Question: I'm having trouble with the layout of my navigation bar. I was hoping to have an icon with text underneath it all centered in the button. Currently when the icon is drawn in it pushes the text off the page. The only way to get it back is by using android:drawablePadding="" (from <URL> using a negative value but it looks like this:

My xml looks like this:
'''
<LinearLayout android:id="@+id/navbar"
android:layout_alignParentBottom="true" android:gravity="center"
android:layout_width="fill_parent" android:background="#001"
android:layout_height="60dip" android:layout_weight="1"
android:orientation="horizontal">
<Button android:layout_height="fill_parent" android:id="@+id/navhomebtn" android:enabled="false"
android:textColor="#FFF" android:background="@drawable/navbuttonselected" android:drawableTop="@drawable/homeicon"
android:drawablePadding="-40dip"
android:text="Home" android:layout_weight=".25" android:layout_width="0dip" />
<Button android:layout_height="fill_parent" android:id="@+id/navsearchbtn"
android:textColor="#FFF" android:background="@drawable/navbuttons"
android:text="Search" android:layout_weight=".25"
android:layout_width="0dip" />
<Button android:layout_height="fill_parent" android:id="@+id/navfavbtn"
android:textColor="#FFF" android:background="@drawable/navbuttons"
android:text="Favorites" android:layout_weight=".25"
android:layout_width="0dip" />
<Button android:layout_height="fill_parent" android:id="@+id/navlistbtn"
android:textColor="#FFF" android:background="@drawable/navbuttons"
android:text="Loans" android:layout_weight=".25"
android:layout_width="0dip" />
</LinearLayout>
'''
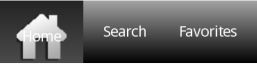
Answer: The way your buttons look you might as well use a relativelayout containing a textview and an imageview. Then set the relativelayouts clickable attribute to true and the background attribute to your navbuttons drawable.
Another way is to use the drawableLeft/Right/Top/Bottom attributes like this:
'''
<Button
android:id="@+id/home_button"
android:layout_width="wrap_content"
android:layout_height="wrap_content"
android:drawableLeft="@drawable/home_icon"
android:background="@drawable/nav_background"
android:text="Home"/>
'''